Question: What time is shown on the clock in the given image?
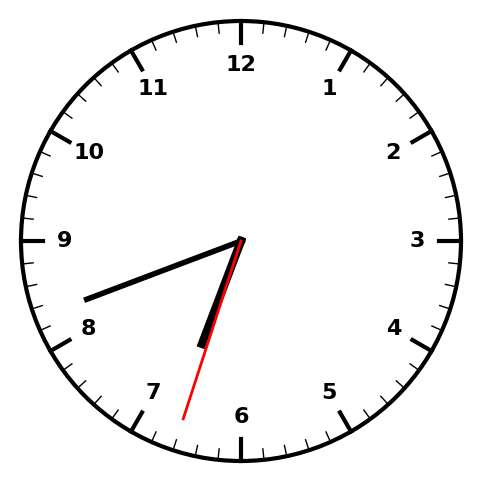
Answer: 06:41:33